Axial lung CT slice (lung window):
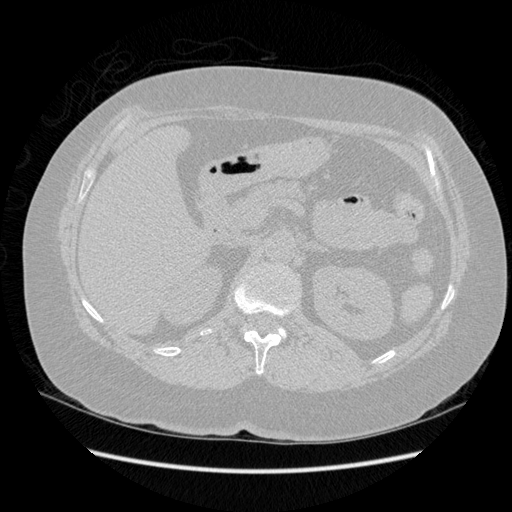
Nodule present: no